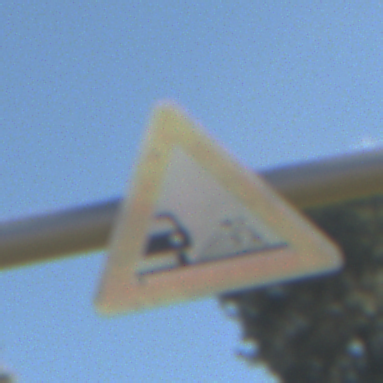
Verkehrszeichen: SplittSchotter
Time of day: MorningAfternoon
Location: Outdoor (Nature)
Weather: PartlyCloudy
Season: NotSpecified
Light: Natural